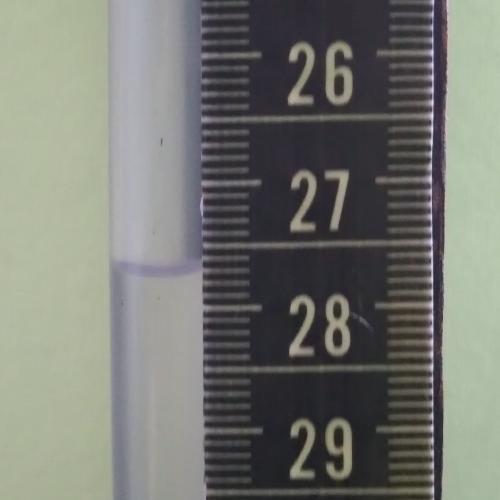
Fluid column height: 27.7 cm